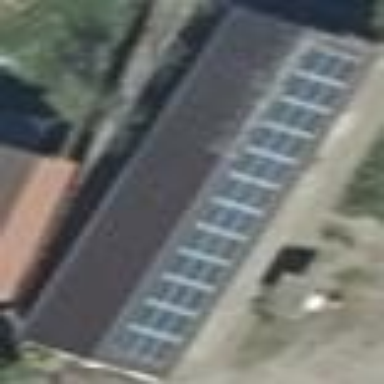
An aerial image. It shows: Building with gabled roof. The roof is oriented along the building and has dark grey color.